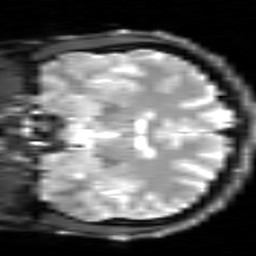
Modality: inplaneT2
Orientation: coronal
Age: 20
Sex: female